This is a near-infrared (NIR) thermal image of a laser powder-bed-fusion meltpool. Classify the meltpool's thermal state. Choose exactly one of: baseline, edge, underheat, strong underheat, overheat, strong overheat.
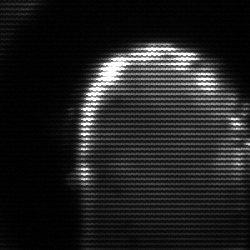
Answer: baseline